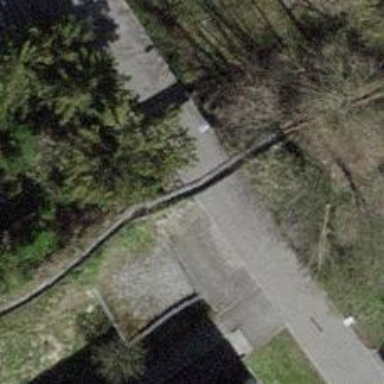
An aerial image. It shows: Bollard.